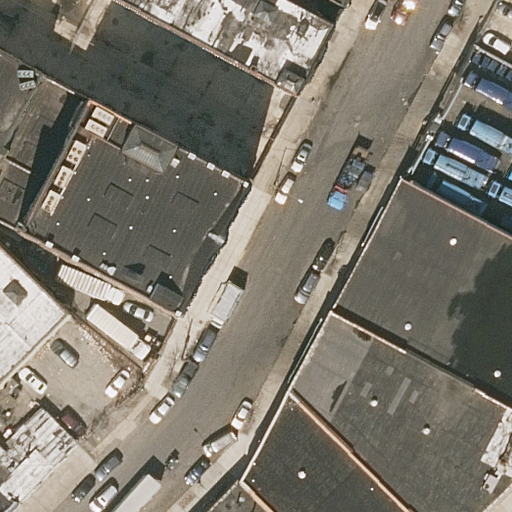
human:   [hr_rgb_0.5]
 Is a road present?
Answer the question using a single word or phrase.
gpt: yes

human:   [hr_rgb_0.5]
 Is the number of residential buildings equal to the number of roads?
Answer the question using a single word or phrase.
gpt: no

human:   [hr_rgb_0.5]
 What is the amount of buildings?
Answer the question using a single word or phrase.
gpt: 9

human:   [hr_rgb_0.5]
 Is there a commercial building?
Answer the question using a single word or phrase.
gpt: no

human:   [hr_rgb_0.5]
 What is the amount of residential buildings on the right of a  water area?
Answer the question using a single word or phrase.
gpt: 0

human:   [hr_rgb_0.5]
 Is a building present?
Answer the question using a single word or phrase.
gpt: yes

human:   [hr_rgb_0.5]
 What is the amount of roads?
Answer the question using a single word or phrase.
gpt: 2

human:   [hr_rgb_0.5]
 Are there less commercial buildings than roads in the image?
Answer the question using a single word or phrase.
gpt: yes

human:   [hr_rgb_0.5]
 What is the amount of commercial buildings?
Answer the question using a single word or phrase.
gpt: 0

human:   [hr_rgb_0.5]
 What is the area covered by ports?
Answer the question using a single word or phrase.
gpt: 0m2

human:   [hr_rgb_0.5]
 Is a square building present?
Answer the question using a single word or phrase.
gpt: no

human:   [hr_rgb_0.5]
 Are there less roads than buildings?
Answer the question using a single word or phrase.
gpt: yes

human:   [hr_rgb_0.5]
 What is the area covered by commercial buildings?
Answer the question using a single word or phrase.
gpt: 0m2

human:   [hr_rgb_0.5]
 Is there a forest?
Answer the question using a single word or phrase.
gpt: no

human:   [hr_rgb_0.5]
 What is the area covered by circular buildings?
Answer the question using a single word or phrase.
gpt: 0m2

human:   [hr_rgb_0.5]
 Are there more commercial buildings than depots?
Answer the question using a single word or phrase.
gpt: no

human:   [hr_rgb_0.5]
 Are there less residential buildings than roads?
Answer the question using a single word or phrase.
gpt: no

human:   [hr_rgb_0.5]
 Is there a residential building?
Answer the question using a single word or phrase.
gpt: yes

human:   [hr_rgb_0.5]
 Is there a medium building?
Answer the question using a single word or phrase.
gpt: yes

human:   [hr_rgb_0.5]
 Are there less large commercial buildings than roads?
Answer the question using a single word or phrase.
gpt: yes

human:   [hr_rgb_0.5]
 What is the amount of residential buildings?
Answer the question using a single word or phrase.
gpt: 9

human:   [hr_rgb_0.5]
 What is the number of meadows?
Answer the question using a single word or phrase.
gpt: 0

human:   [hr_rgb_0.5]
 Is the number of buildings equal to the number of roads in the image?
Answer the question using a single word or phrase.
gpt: no

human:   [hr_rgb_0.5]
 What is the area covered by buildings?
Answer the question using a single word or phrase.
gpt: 4959m2

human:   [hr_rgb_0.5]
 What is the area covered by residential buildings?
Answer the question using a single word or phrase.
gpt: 4959m2

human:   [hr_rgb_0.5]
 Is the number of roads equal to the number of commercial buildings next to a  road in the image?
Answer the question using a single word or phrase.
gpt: no

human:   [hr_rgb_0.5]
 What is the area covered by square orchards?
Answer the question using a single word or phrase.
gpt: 0m2

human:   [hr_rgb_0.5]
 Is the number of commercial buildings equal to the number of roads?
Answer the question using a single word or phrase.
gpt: no

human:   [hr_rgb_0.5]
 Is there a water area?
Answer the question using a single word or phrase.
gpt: no

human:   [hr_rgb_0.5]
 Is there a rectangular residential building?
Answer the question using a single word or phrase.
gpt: yes

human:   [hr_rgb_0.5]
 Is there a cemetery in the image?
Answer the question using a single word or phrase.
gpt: no

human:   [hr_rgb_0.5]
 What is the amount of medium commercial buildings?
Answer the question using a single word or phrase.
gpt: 0

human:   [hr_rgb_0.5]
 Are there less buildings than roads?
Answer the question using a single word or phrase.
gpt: no

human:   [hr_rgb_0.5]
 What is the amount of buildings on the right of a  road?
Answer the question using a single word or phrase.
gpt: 4

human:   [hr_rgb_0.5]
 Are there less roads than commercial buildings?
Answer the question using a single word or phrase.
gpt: no

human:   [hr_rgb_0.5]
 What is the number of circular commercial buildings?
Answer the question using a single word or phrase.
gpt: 0

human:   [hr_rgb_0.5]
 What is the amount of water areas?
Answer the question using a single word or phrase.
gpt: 0

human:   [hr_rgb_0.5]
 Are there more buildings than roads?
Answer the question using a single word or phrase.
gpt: yes

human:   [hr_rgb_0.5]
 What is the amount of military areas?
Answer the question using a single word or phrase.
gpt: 0

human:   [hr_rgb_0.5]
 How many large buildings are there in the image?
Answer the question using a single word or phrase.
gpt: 5

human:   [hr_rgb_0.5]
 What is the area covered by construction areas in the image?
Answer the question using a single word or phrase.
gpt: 0m2

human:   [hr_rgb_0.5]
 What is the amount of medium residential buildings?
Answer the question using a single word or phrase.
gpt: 1

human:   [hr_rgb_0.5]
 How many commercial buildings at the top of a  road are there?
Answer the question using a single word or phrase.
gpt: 0

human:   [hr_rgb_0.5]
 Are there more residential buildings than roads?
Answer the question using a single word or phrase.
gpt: yes

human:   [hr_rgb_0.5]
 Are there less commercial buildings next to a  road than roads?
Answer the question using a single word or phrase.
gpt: yes

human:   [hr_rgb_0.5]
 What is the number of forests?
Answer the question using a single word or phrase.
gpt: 0

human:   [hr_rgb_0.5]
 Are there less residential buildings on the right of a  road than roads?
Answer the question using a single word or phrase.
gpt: no

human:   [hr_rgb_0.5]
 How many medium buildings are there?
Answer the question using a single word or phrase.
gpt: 1

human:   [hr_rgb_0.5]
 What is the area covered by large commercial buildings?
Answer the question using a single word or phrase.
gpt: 0m2

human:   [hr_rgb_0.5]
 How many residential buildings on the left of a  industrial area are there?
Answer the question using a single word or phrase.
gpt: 0

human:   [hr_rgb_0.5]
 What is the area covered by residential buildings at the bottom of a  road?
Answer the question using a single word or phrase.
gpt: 268m2

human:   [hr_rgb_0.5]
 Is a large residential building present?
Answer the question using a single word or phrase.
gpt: yes

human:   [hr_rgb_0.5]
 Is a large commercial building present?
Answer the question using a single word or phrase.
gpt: no

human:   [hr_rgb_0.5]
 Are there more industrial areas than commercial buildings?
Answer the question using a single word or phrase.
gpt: no

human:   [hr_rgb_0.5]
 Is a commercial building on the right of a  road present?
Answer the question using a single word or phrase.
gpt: no

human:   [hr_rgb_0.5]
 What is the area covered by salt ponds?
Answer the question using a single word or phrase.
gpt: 0m2

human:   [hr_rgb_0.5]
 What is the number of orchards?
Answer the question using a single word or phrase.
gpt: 0

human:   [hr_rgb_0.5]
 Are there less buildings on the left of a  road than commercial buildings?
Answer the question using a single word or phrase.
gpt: no

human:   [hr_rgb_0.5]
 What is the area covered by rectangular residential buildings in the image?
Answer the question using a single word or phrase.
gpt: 2154m2

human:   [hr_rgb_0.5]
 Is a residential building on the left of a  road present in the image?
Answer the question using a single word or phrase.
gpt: yes

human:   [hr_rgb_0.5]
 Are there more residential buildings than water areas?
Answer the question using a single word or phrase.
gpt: yes

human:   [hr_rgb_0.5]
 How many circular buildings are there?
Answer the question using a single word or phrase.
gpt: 0

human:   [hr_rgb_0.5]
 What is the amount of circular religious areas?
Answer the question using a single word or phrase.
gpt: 0

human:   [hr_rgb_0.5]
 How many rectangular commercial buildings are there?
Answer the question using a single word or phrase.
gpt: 0